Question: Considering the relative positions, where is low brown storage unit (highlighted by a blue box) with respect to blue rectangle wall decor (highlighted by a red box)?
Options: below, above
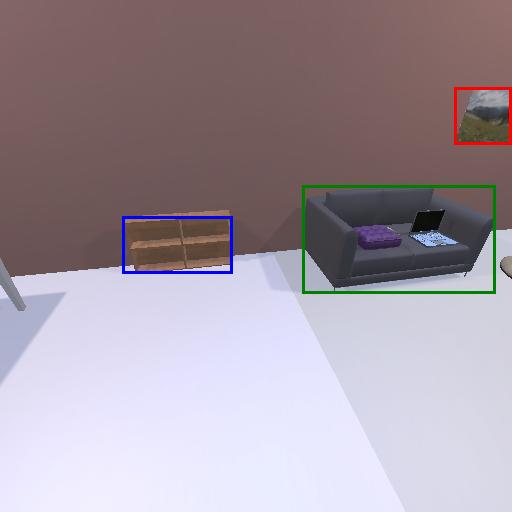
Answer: below